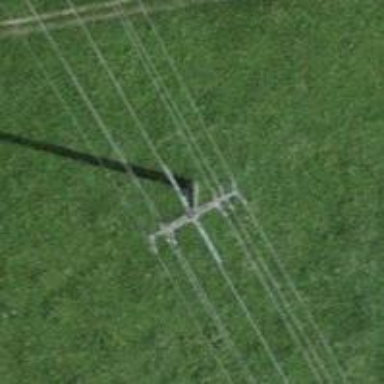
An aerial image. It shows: Power line is depicted.